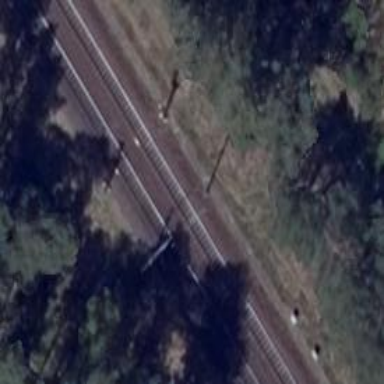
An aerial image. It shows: Railway signal.